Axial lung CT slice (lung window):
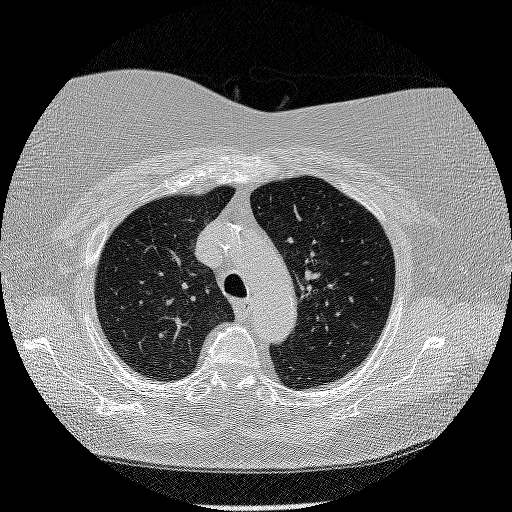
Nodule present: no